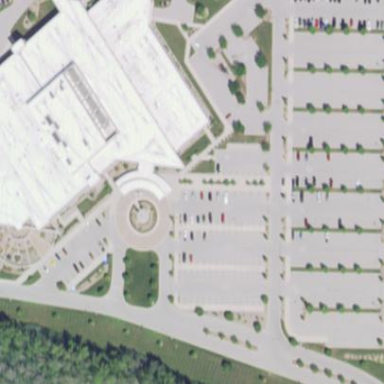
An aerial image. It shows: Clinic building.